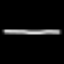
Label: line